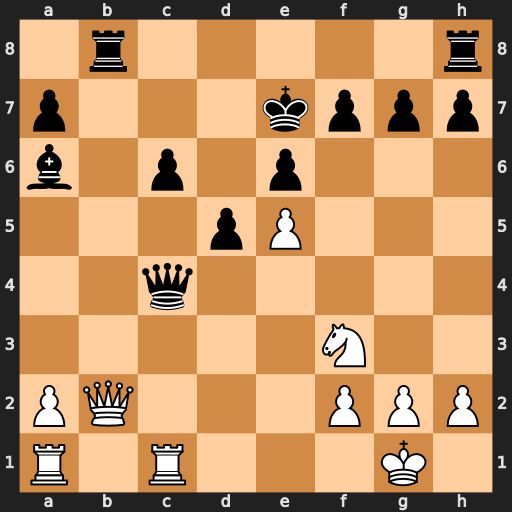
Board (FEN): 1r5r/p3kppp/b1p1p3/3pP3/2q5/5N2/PQ3PPP/R1R3K1
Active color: w
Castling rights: -
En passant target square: -
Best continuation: Qa3+ Qb4 Qxa6